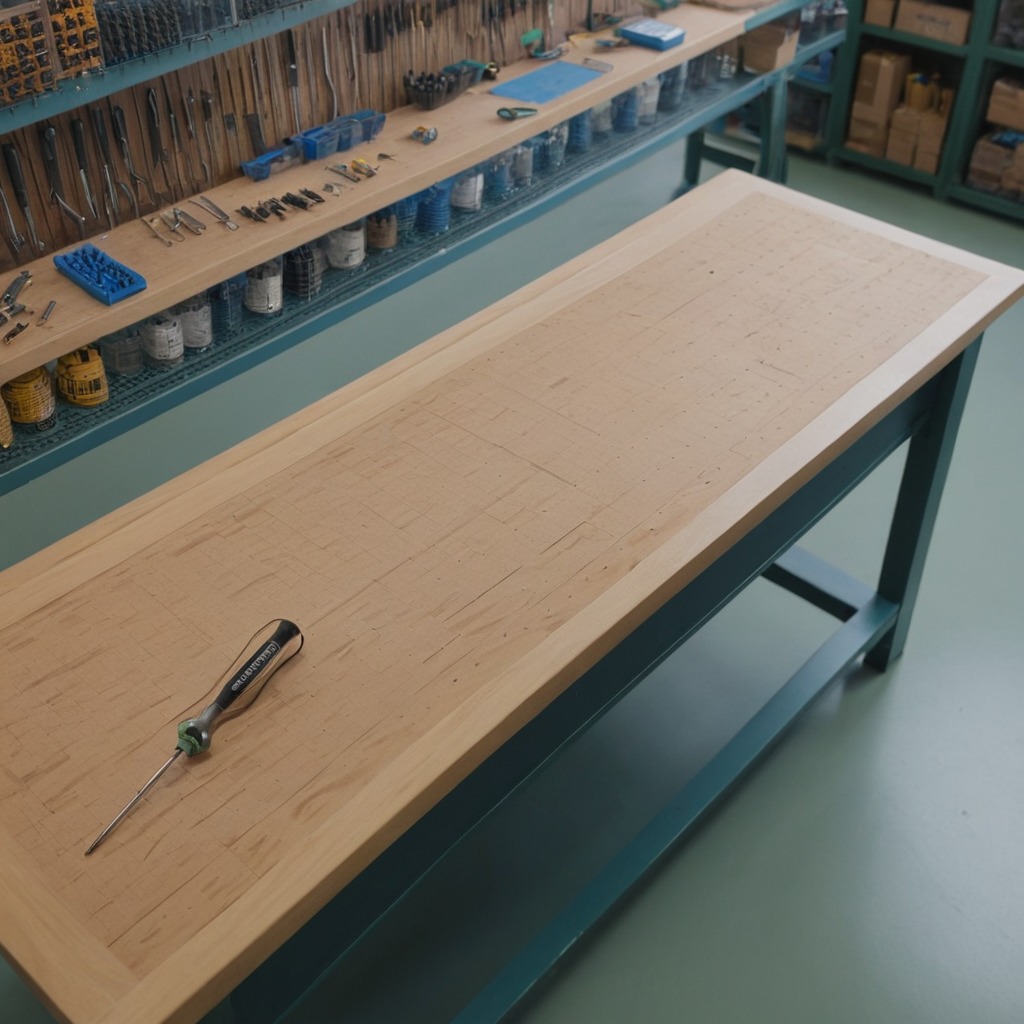
A screwdriver lying on a workbench inside a coastal fishing gear workshop